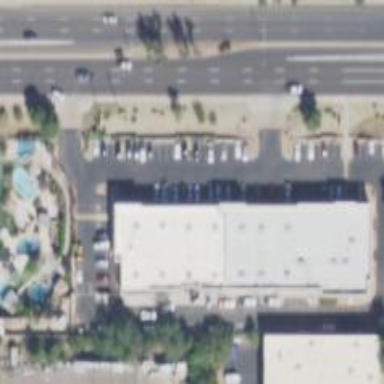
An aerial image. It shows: Swimming pool shop.